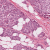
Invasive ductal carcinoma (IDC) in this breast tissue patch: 1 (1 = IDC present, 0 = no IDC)